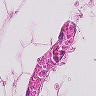
Metastatic tissue present: no